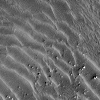
Atmospheric dust classification: not_dusty